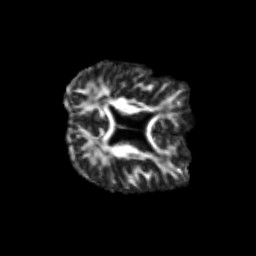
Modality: FA
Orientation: axial
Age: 36
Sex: male
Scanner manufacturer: siemens
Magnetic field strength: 3 T
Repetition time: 3.5 s
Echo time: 0.125 s